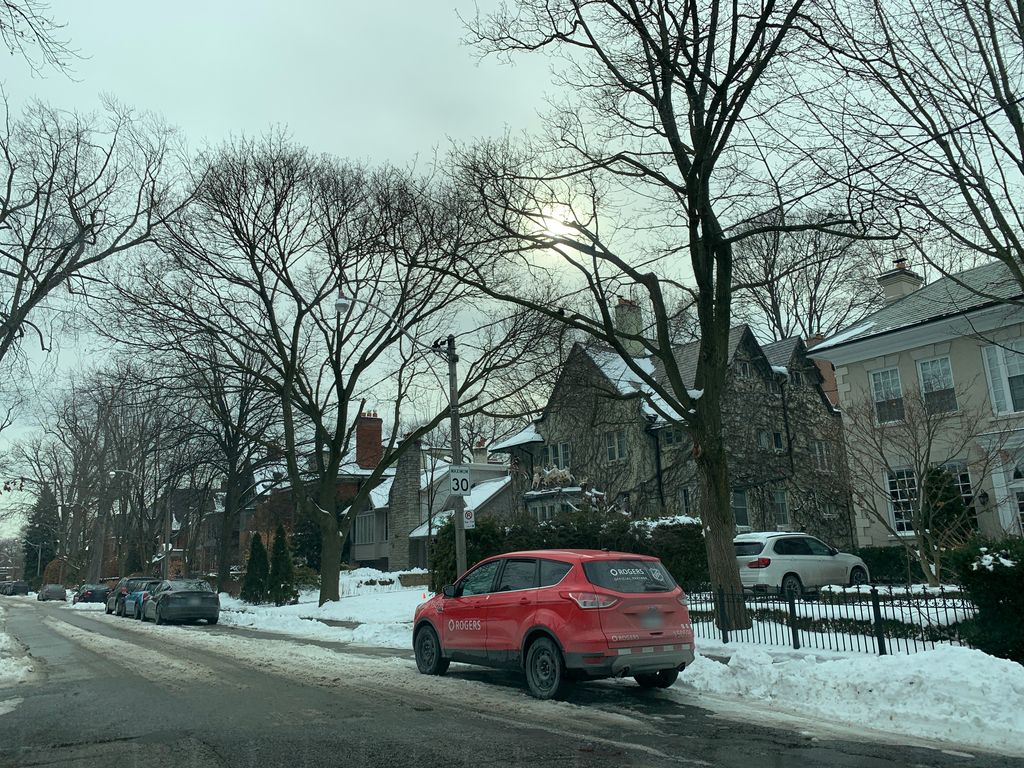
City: toronto